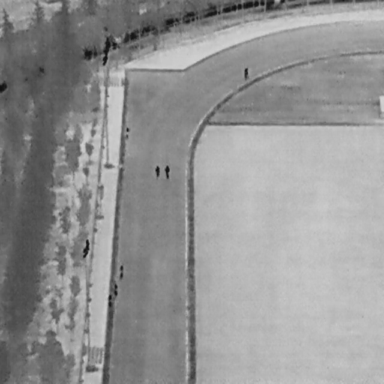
There are seven People in the infrared image.